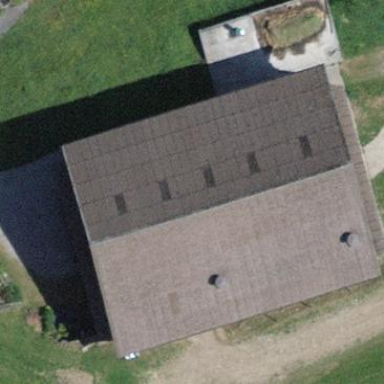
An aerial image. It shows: Rural barn.